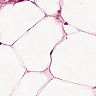
Metastatic tissue present: yes